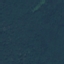
Land use / land cover: Forest